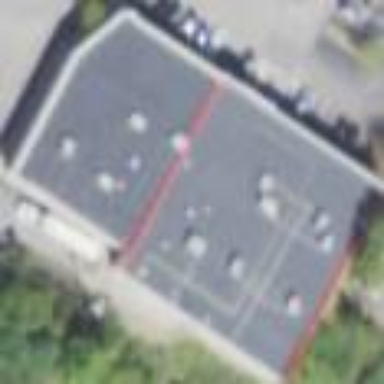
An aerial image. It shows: Restaurant located within amusement arcade building.